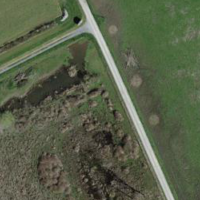
EUNIS habitat code: 52
Species observed at this site:
Ranunculus sceleratus